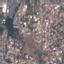
Label: Residential